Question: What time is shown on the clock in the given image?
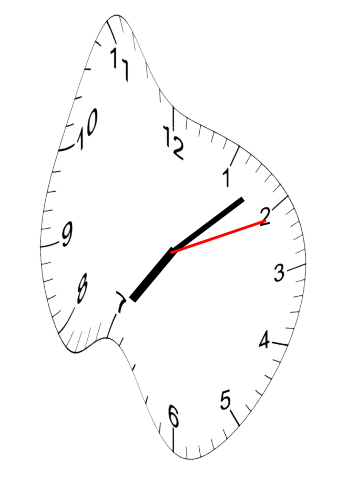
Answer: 07:08:11